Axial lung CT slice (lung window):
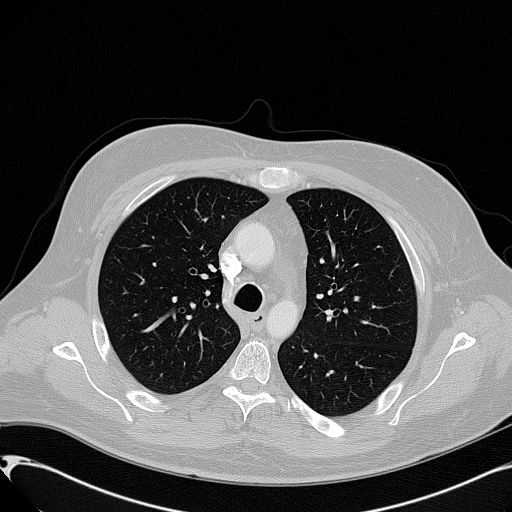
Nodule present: no